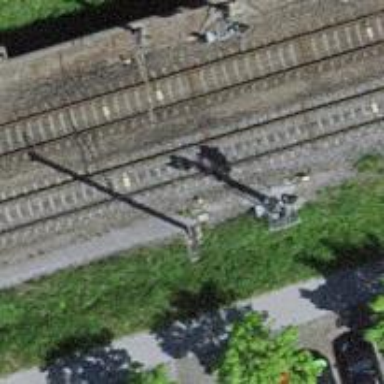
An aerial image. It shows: Railway signal.